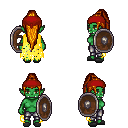
a pixel art fantasy rpg character, female body template, orc, green skin, yellow tattered cape, metal pants, dark blonde extra-long topknot hairstyle, red bandana, gray slippers, shield, four views (front, back, left, right), 2x2 character sprite sheet, small pixel art, hard edges, no anti-aliasing